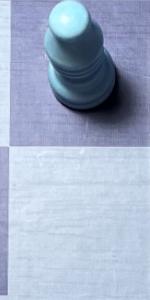
Label: Empty